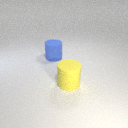
large blue rubber cylinder behind large yellow rubber cylinder